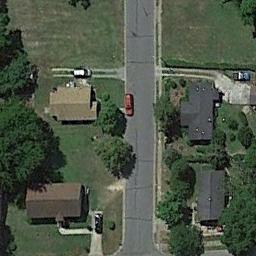
Label: residential